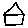
Label: house